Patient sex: M
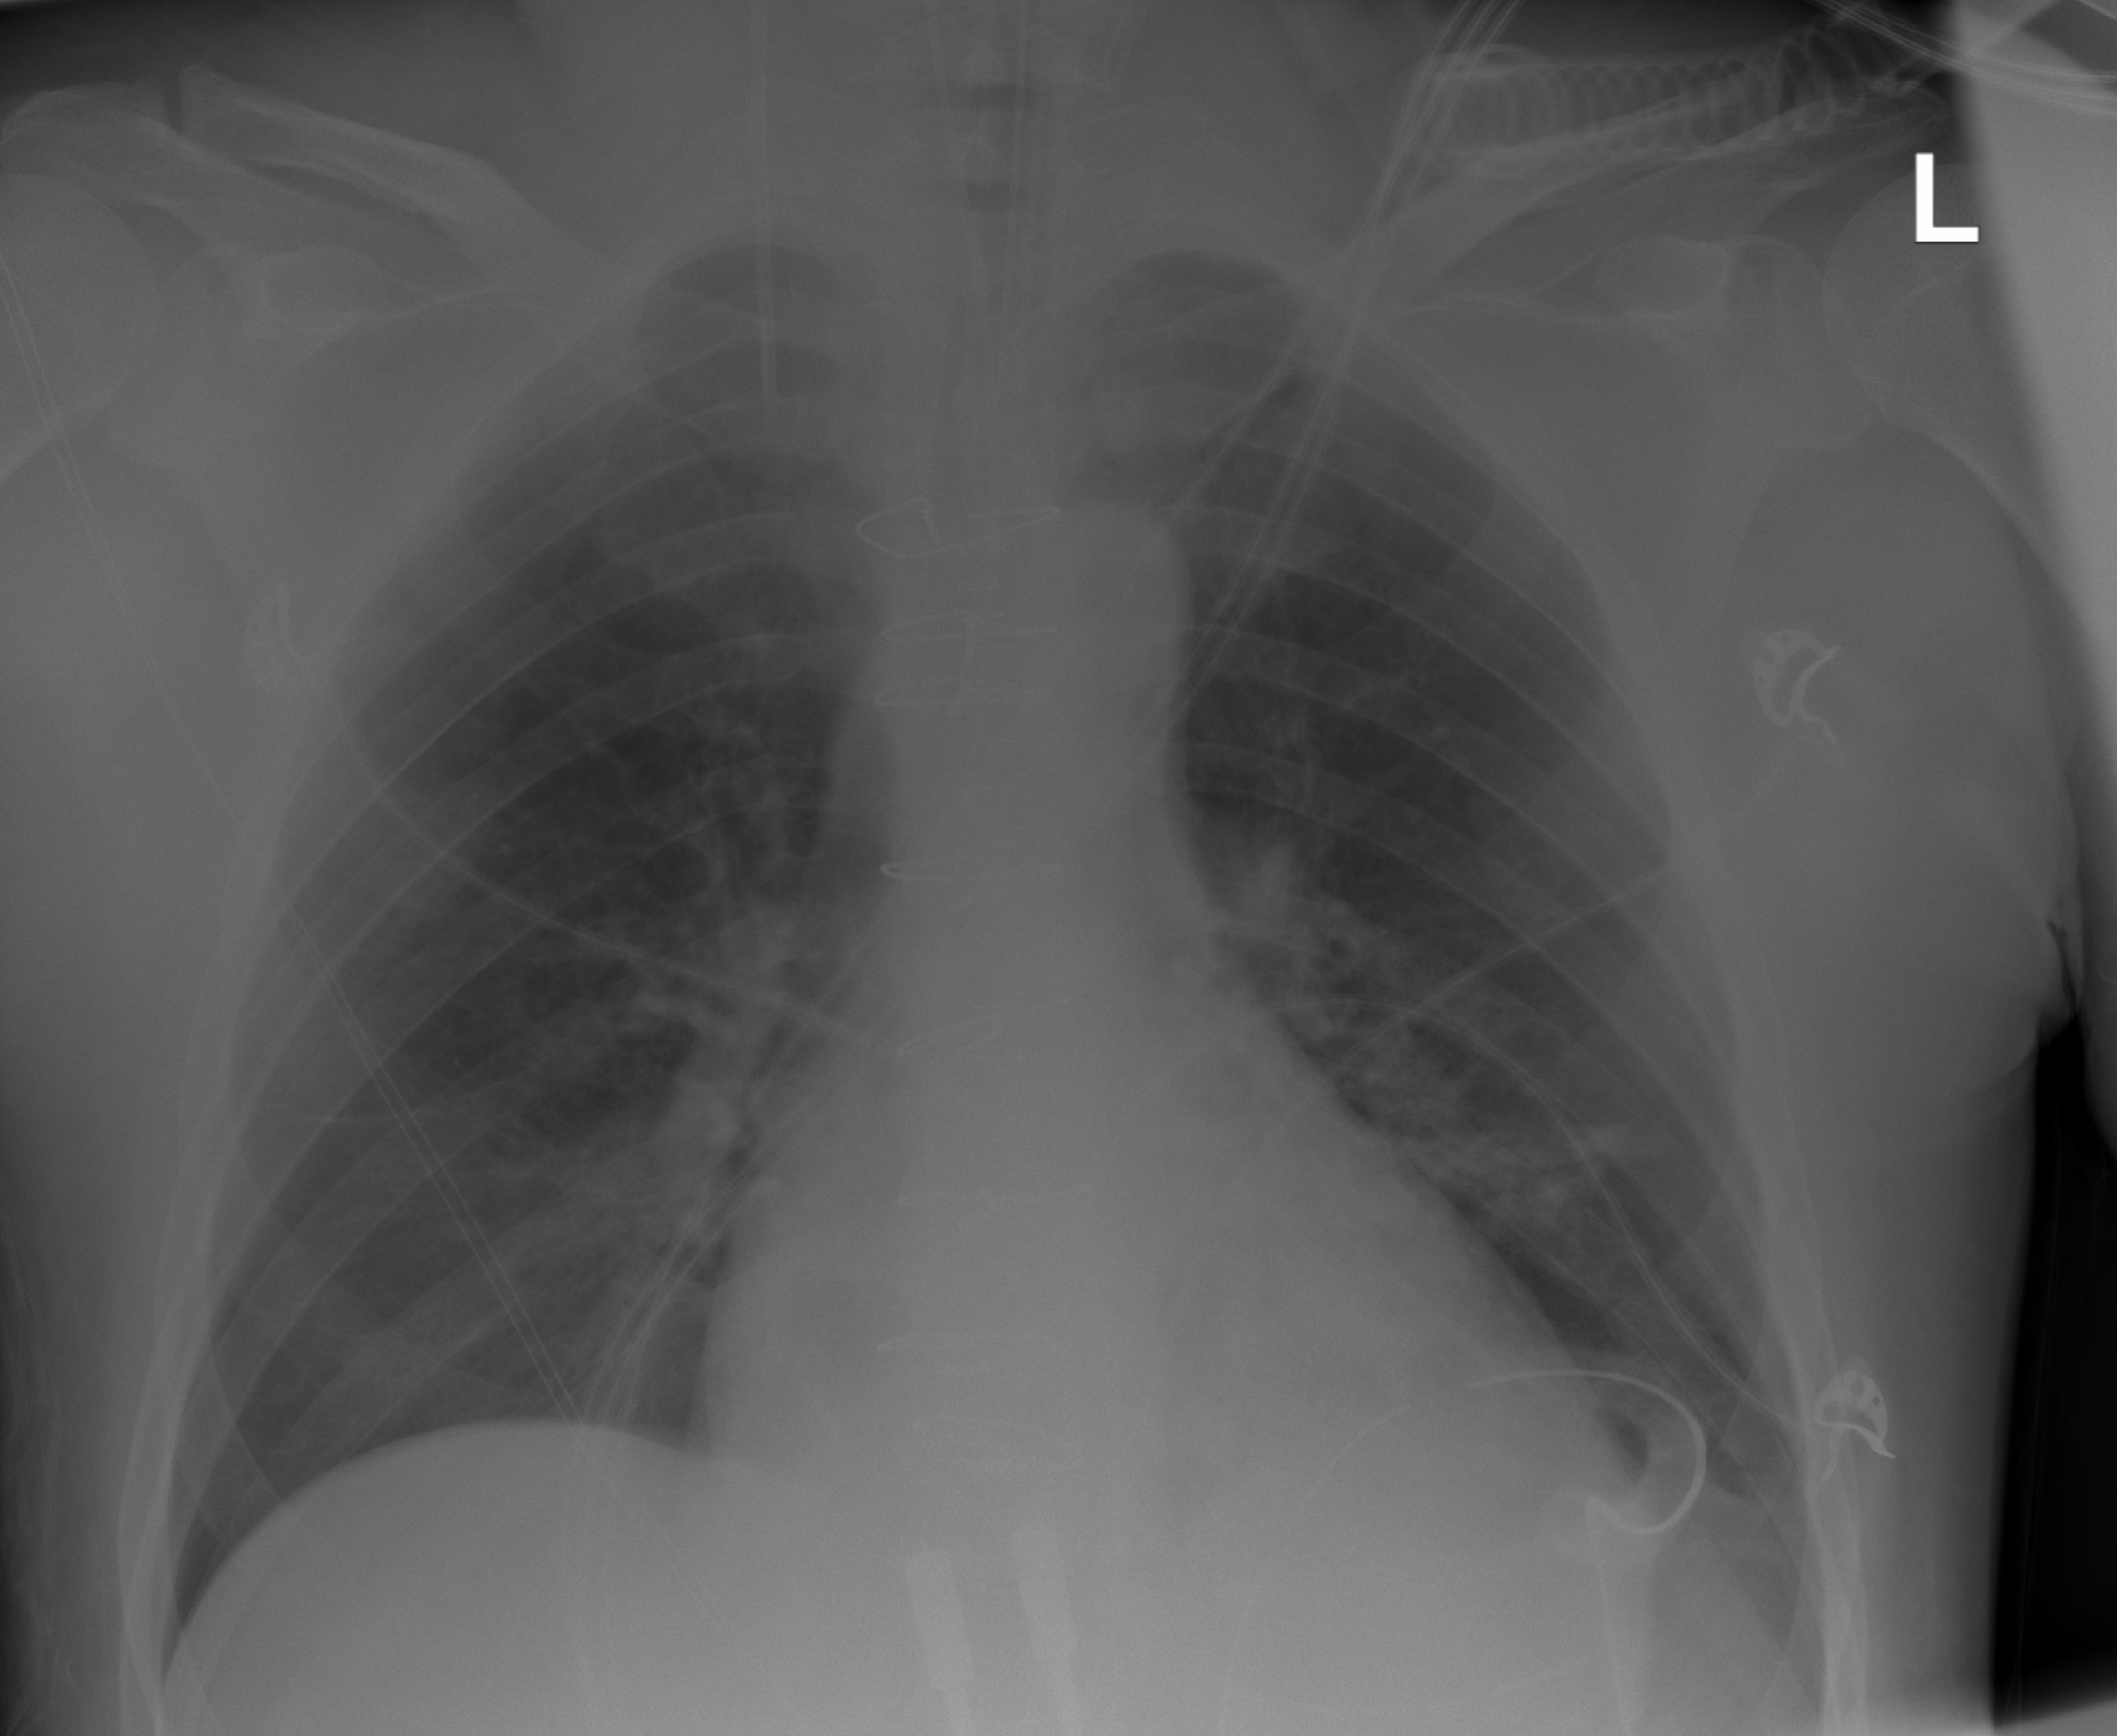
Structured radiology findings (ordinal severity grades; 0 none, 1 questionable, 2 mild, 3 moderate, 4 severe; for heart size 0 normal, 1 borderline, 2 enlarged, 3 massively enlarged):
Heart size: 2
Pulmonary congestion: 0
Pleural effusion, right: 0
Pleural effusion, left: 1
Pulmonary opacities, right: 0
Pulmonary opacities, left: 0
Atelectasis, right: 0
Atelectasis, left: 2